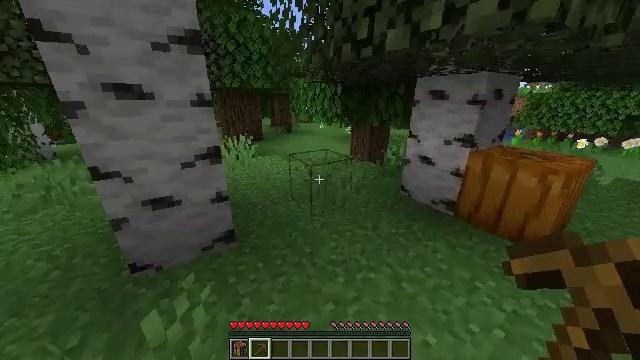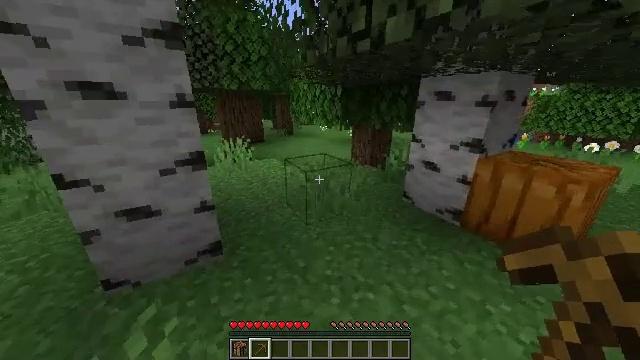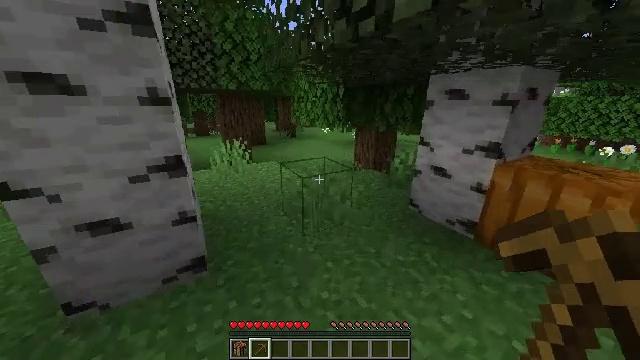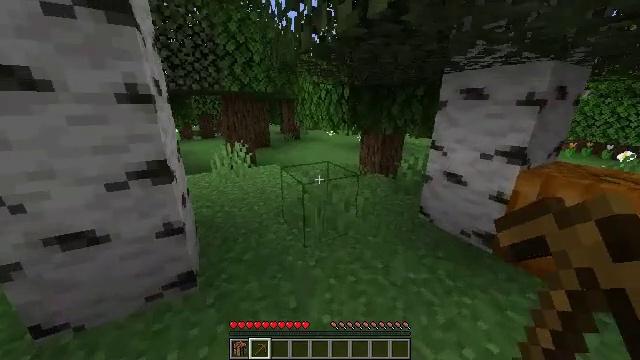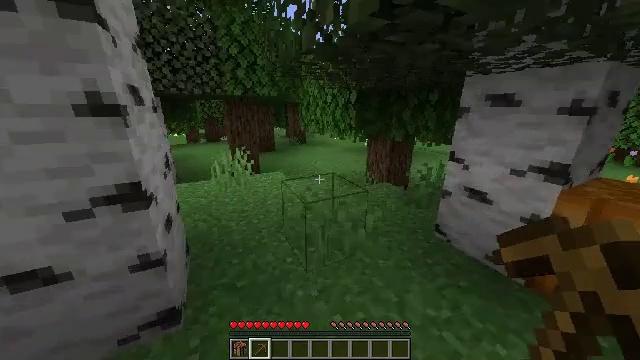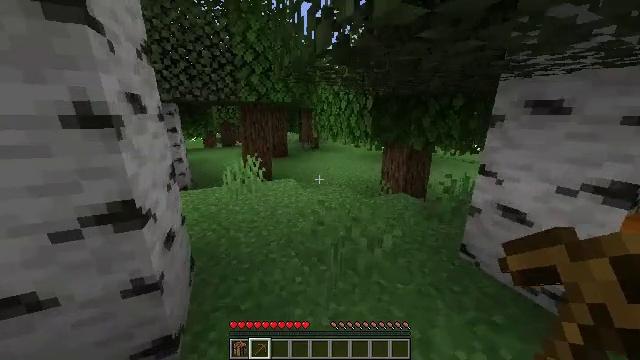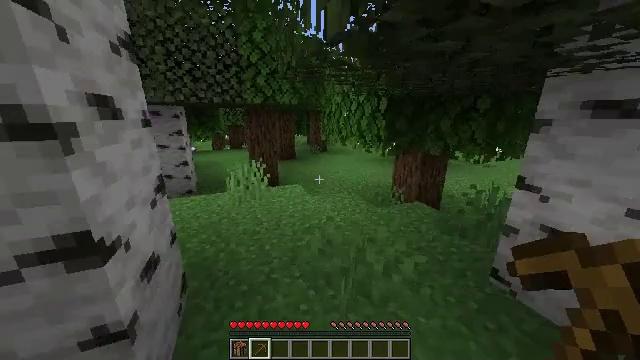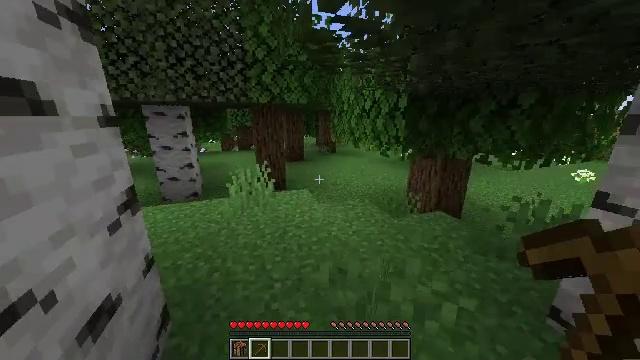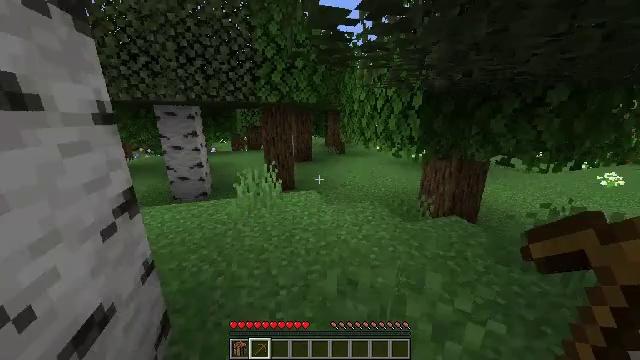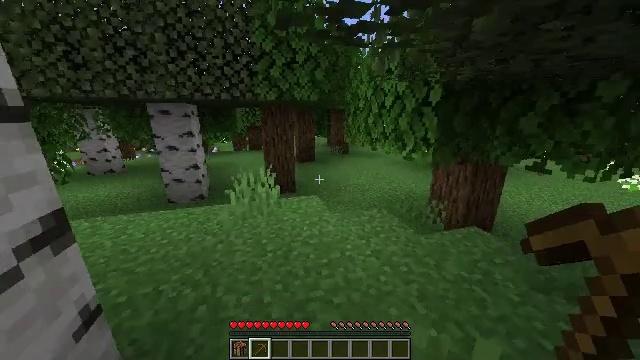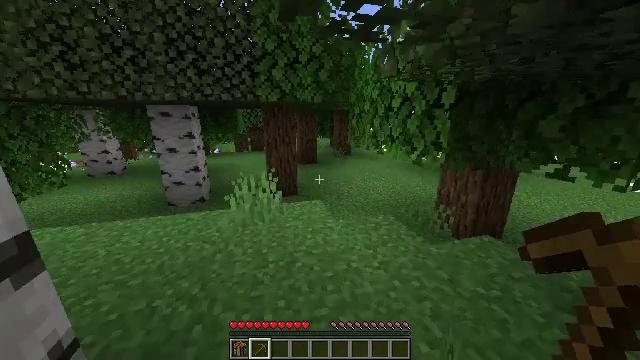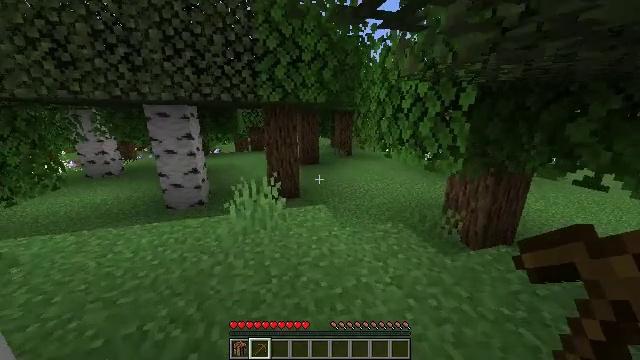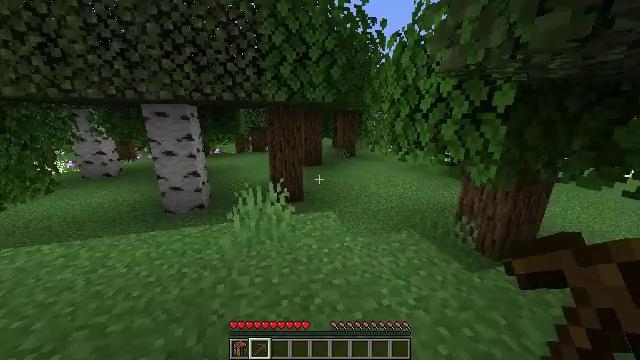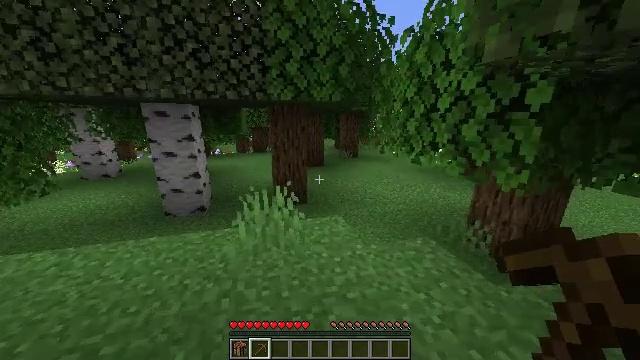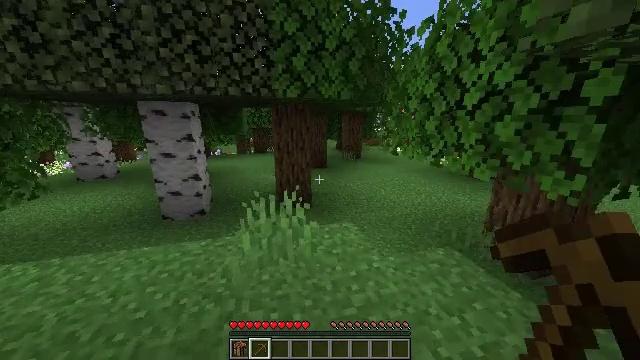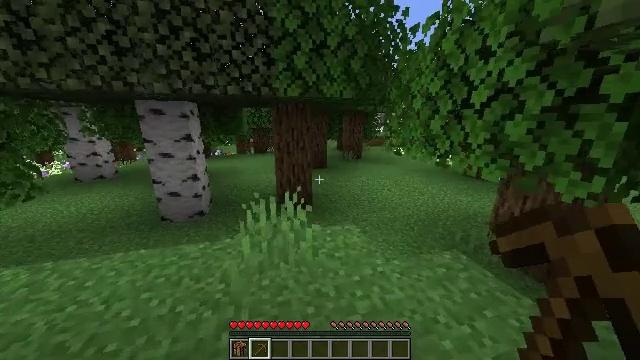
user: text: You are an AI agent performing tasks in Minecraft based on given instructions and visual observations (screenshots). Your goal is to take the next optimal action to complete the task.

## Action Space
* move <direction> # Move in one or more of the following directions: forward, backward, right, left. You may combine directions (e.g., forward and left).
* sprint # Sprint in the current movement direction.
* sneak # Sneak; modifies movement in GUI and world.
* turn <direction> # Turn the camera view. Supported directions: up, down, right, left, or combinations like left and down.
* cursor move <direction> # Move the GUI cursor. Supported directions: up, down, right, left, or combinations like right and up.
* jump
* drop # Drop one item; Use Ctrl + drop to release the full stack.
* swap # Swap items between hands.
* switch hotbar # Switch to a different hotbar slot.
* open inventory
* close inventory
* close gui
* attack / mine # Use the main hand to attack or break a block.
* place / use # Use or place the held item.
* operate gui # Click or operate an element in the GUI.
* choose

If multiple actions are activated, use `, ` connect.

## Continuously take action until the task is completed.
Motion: motion action
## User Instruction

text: Collect the poppy by clicking on it.
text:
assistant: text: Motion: move forward, sprint
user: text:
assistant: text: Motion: move forward, sprint
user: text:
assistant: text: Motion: move forward, sprint, turn left
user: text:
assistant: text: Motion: move forward, sprint, turn left
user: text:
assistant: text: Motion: move forward, sprint, turn left and up
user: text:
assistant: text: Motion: move forward, sprint, turn left
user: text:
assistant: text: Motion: move forward, sprint, turn left
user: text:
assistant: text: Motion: move forward, sprint, turn left
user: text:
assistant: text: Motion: move forward, sprint
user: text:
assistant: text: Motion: move forward and move left, sprint
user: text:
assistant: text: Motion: move forward and move left, sprint
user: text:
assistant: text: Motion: move forward and move left, sprint
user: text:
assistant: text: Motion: move forward and move left, sprint
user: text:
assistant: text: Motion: move forward, sprint
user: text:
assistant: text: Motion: move forward, sprint
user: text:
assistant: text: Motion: move forward, sprint
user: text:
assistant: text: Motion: move forward, sprint
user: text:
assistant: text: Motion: move forward, sprint
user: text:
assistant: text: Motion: move forward, sprint, turn left
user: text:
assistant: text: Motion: move forward, sprint, turn left and down
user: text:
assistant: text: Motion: move forward, sprint, turn left
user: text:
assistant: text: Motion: move forward, sprint
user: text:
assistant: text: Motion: move forward and move left, sprint, turn left
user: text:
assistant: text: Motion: move forward and move left, sprint, turn left
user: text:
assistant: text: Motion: move forward and move left, sprint
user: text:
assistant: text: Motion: move forward, sprint
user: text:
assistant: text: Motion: move forward, sprint
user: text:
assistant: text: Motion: move forward, sprint
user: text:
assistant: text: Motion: move forward, sprint
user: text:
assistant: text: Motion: move forward, sprint